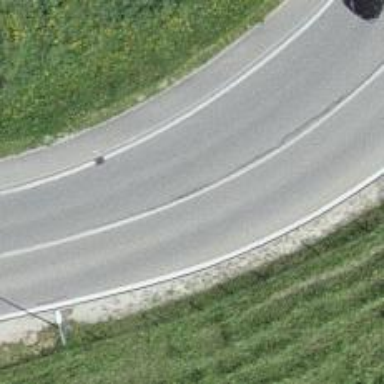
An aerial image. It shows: Asphalt trunk link road.